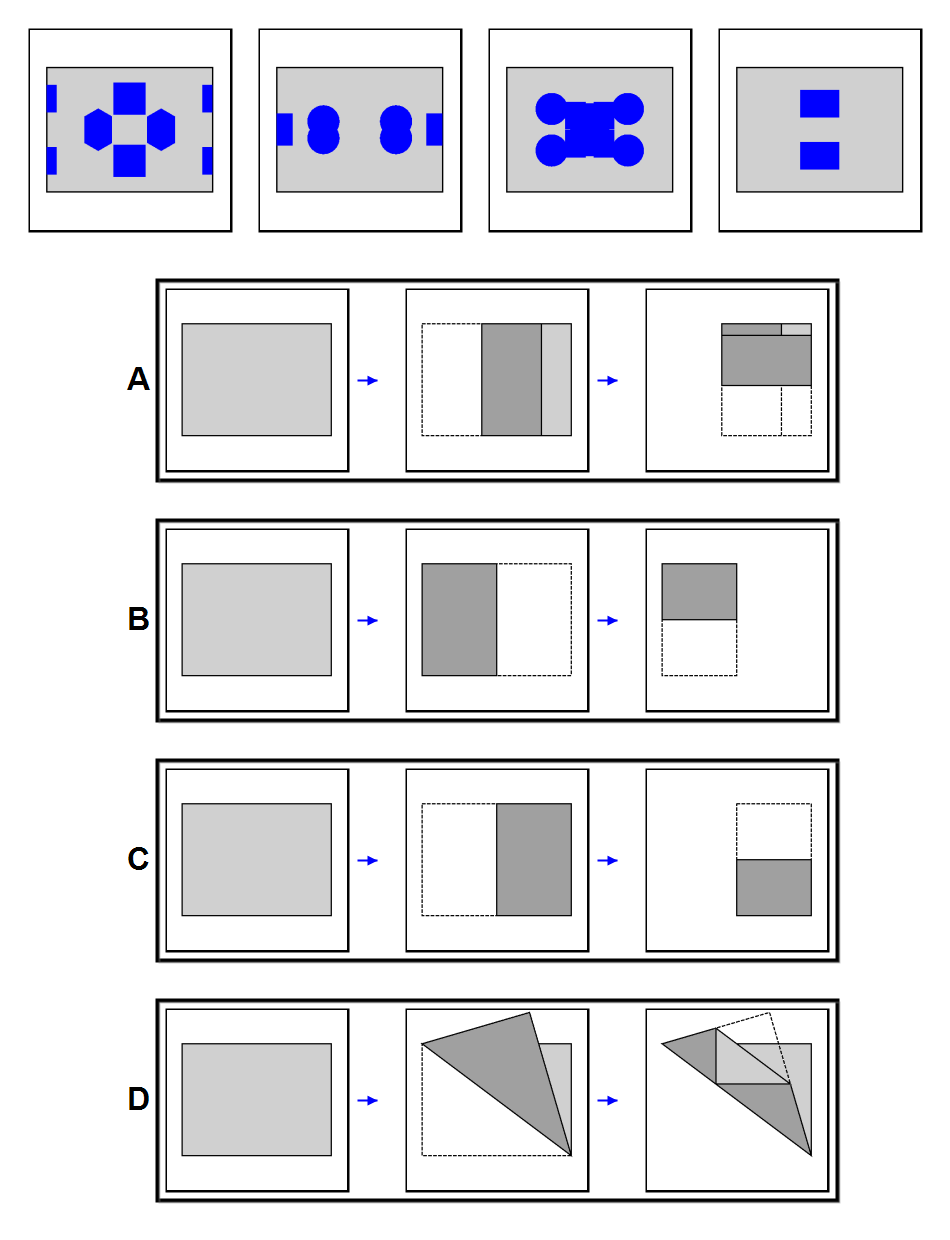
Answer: C